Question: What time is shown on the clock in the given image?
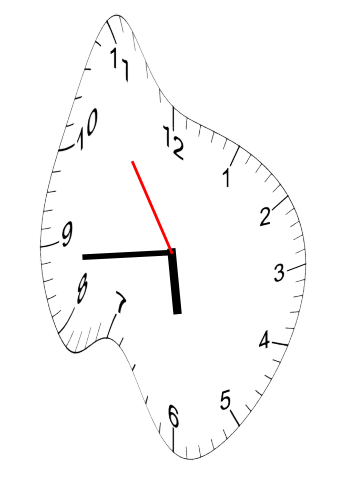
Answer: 05:43:54